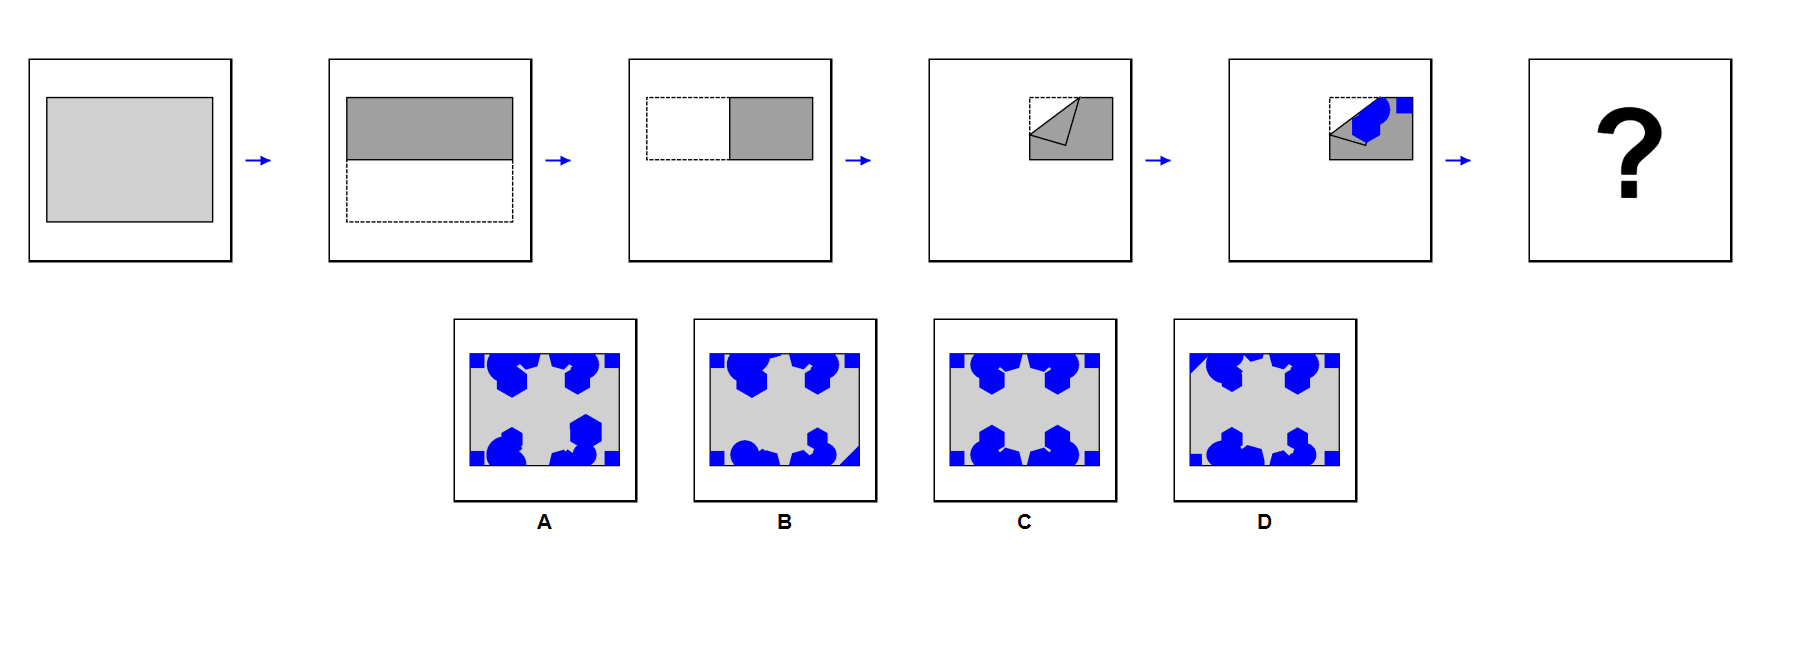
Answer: C